Question: Literally the first time I have posted, so please excuse me if I have done it incorrectly.
I'd like to know how I can save the result of this into a SQL Server 2016 table, either a temp or perm table.
Thank you.
'''
DECLARE @json nvarchar(max)
SET @json = N'{
"response": [
{
"application": {
"info": {
"dat_id": "<PHONE>.<PHONE>.001",
"development_type": "Residential - Single new dwelling",
"application_type": "DA",
"last_modified_date": "2018-12-03T11:35:24+11:00",
"description": "Residence, Garage & Colorbond Shed, Demolition of Existing Residence & Tree Removal",
"authority": {
"ref": "http://gemini:82/ApplicationTracker/atdis/1.0",
"name": "AlburyCity"
},
"lodgement_date": "2018-10-26T00:00:00+11:00",
)
[.....]
select * from OPENJSON(@json,'$.response')
with
(
[dat_id] varchar(200) '$.application.info.dat_id',
[development_type] varchar(200) '$.application.info.development_type',
[last_modified_date] varchar(200) '$.application.info.last_modified_date',
[description] varchar(300) '$.application.info.description',
[ref] varchar(200) '$.application.info.authority.ref',
[name] varchar(200) '$.application.info.authority.name'
)
'''

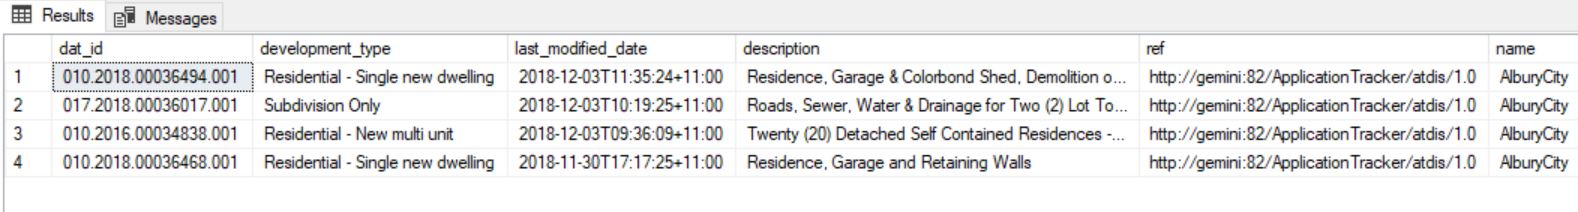
Answer: To insert into a table from a select result try this way:
'''
DECLARE @json nvarchar(max)
SET @json = N'{
"response": [
{
"application": {
"info": {
"dat_id": "<PHONE>.<PHONE>.001",
"development_type": "Residential - Single new dwelling",
"application_type": "DA",
"last_modified_date": "2018-12-03T11:35:24+11:00",
"description": "Residence, Garage & Colorbond Shed, Demolition of Existing Residence & Tree Removal",
"authority": {
"ref": "http://gemini:82/ApplicationTracker/atdis/1.0",
"name": "AlburyCity"
},
"lodgement_date": "2018-10-26T00:00:00+11:00",
)
[.....]
select * into results_from_query from OPENJSON(@json,'$.response')
with
(
[dat_id] varchar(200) '$.application.info.dat_id',
[development_type] varchar(200) '$.application.info.development_type',
[last_modified_date] varchar(200) '$.application.info.last_modified_date',
[description] varchar(300) '$.application.info.description',
[ref] varchar(200) '$.application.info.authority.ref',
[name] varchar(200) '$.application.info.authority.name'
)
'''
The results should be available at : table
Source: <URL>